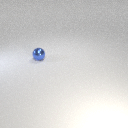
small blue metal sphere